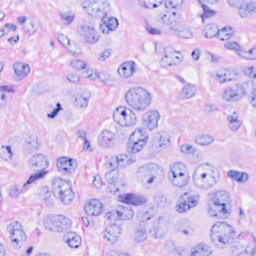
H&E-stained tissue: Breast